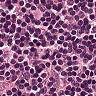
Metastatic tissue present: no